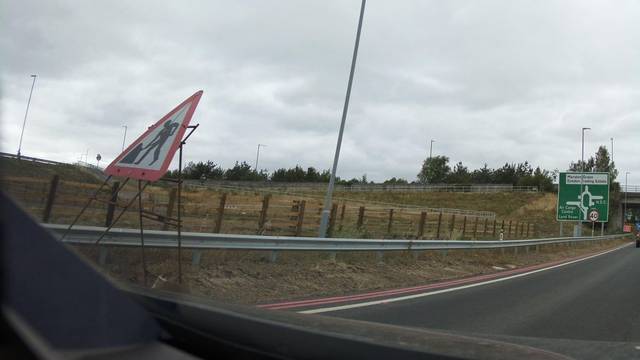
Region: United Kingdom
Coordinates: 52.442, -1.726